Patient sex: M
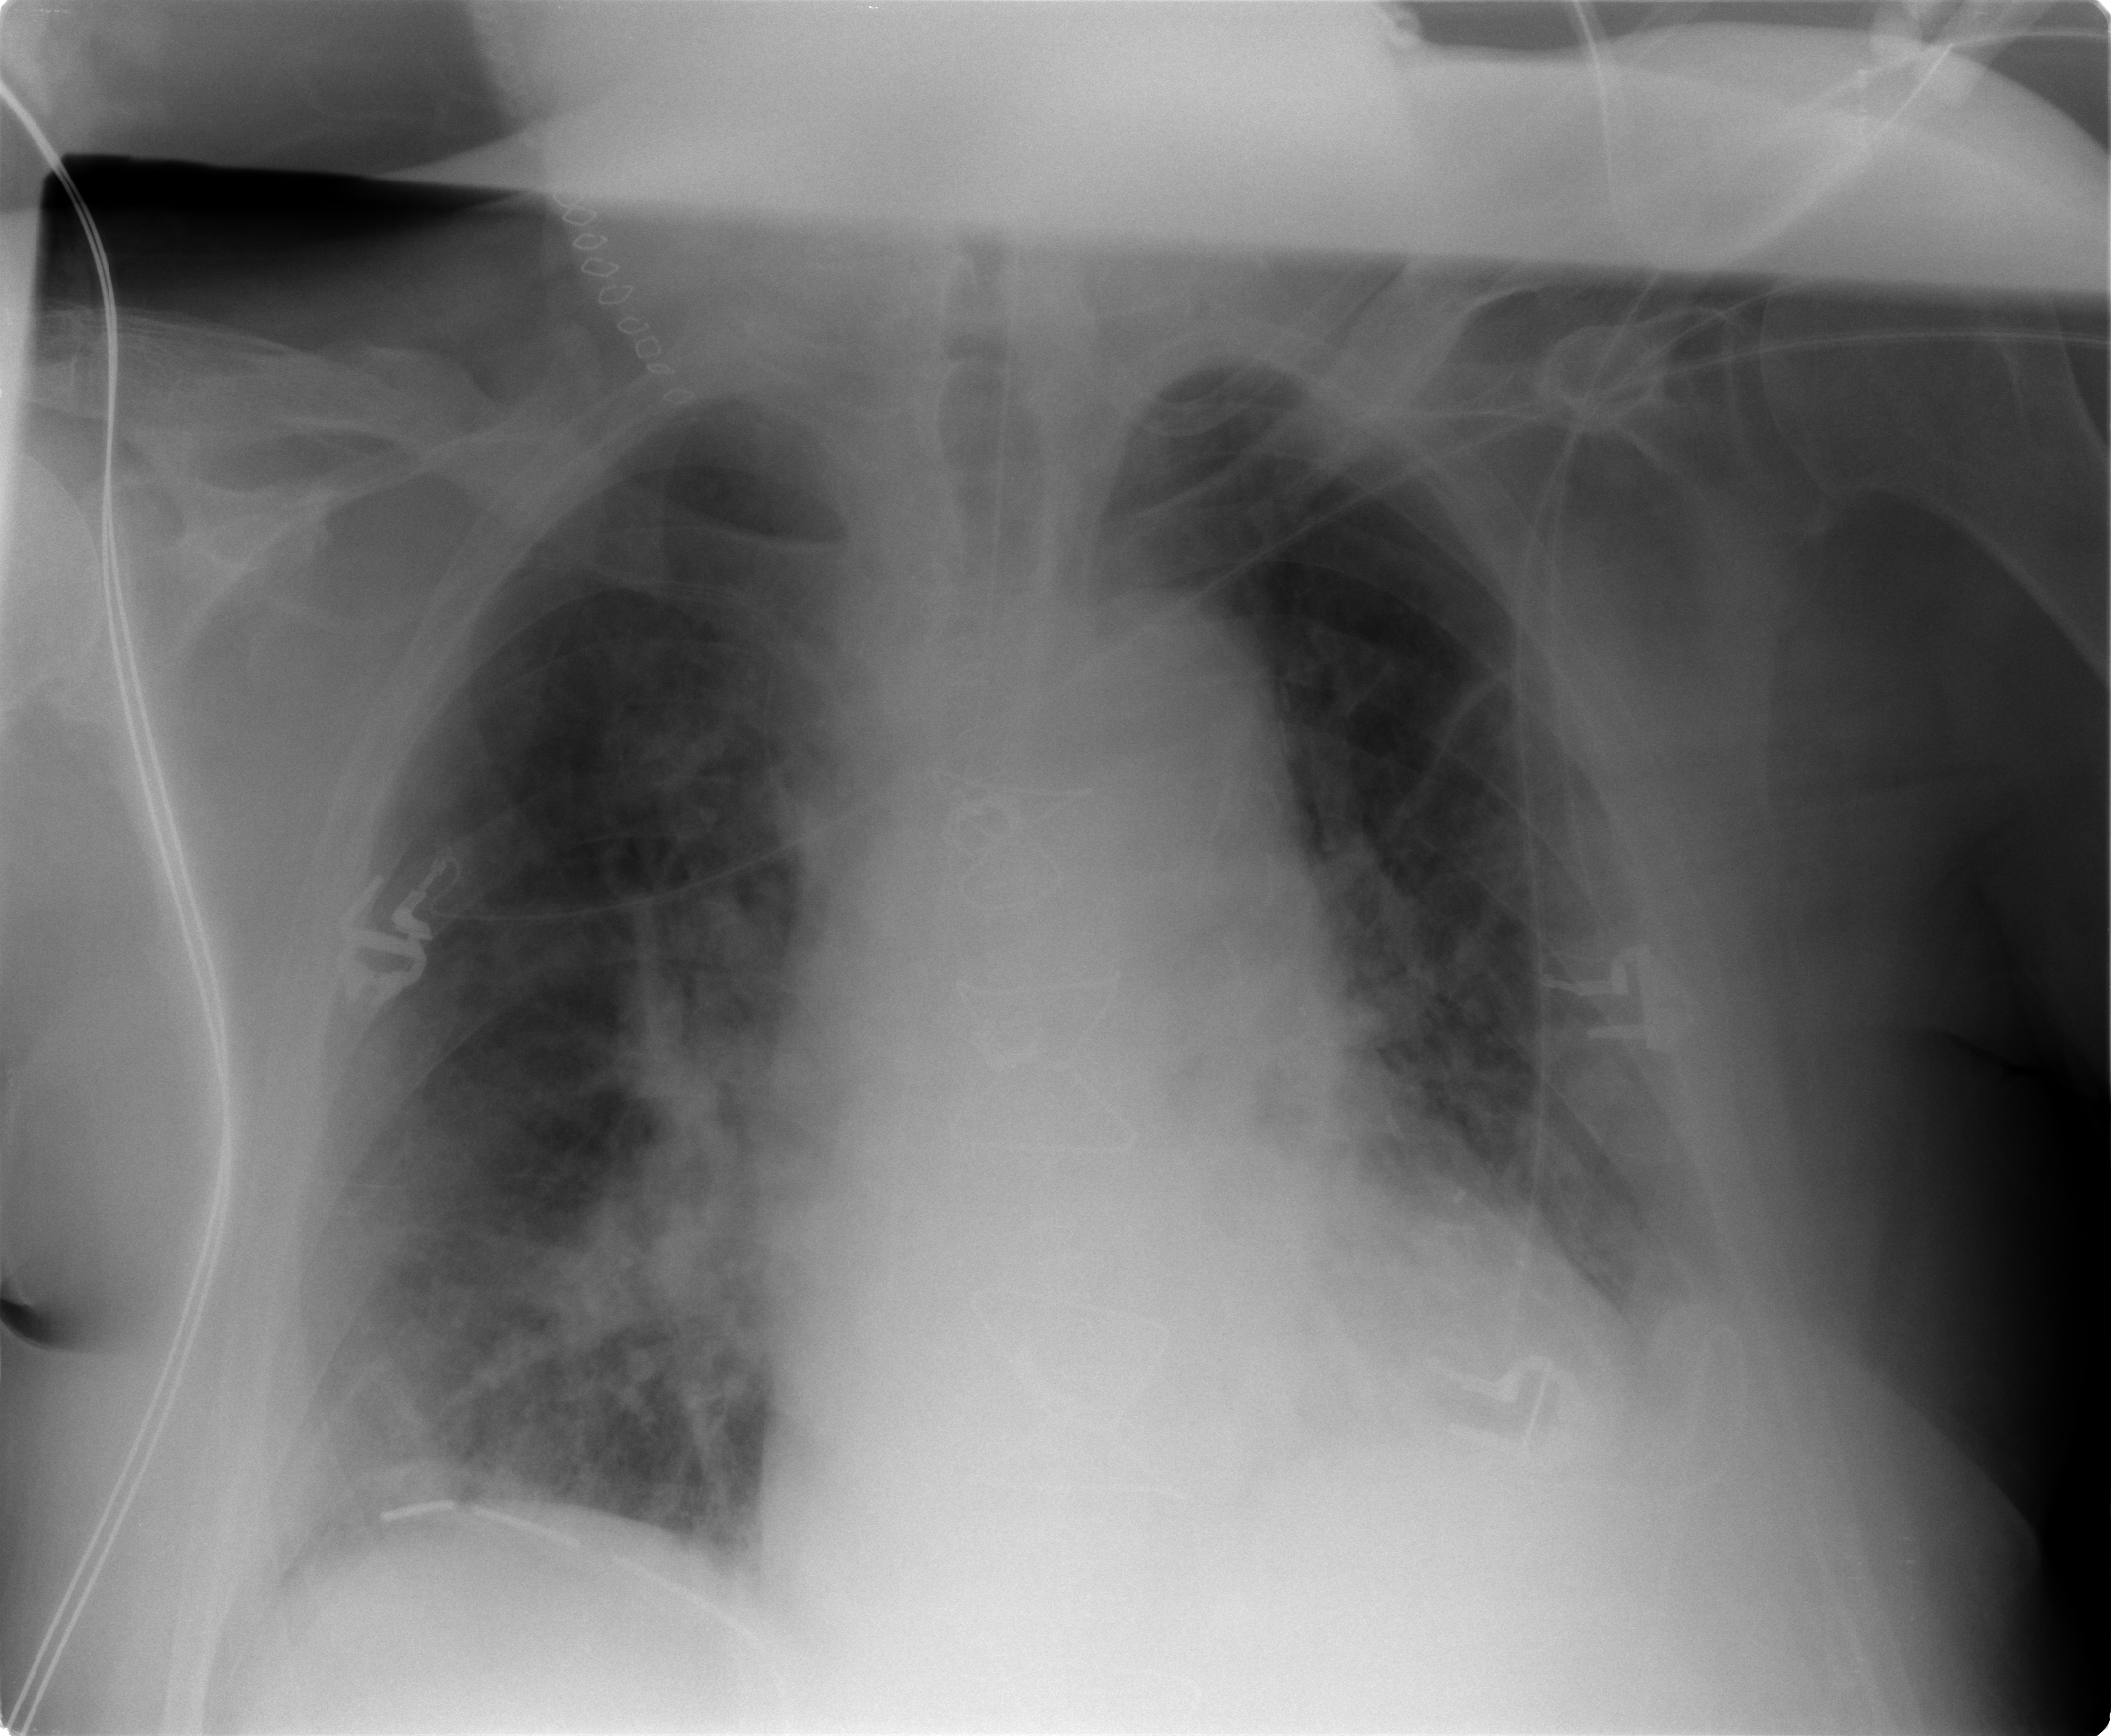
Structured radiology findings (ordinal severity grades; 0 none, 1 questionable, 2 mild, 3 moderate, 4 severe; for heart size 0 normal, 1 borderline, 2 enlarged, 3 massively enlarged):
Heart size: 0
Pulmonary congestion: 2
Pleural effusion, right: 0
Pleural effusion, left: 2
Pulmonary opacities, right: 2
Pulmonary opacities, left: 0
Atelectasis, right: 2
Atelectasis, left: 2